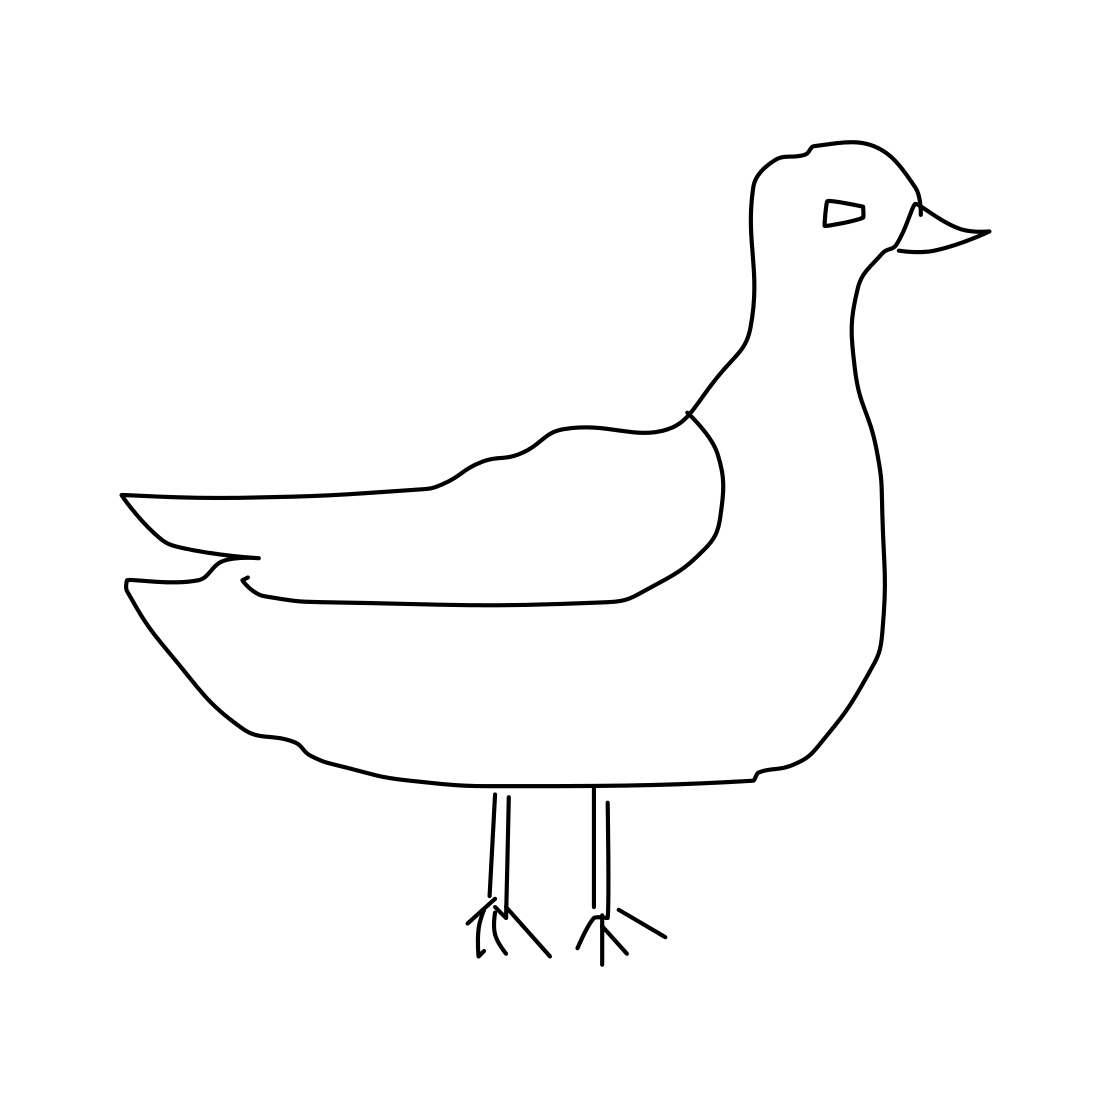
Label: pigeon